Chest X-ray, PA view. Patient: 30 years old, sex M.
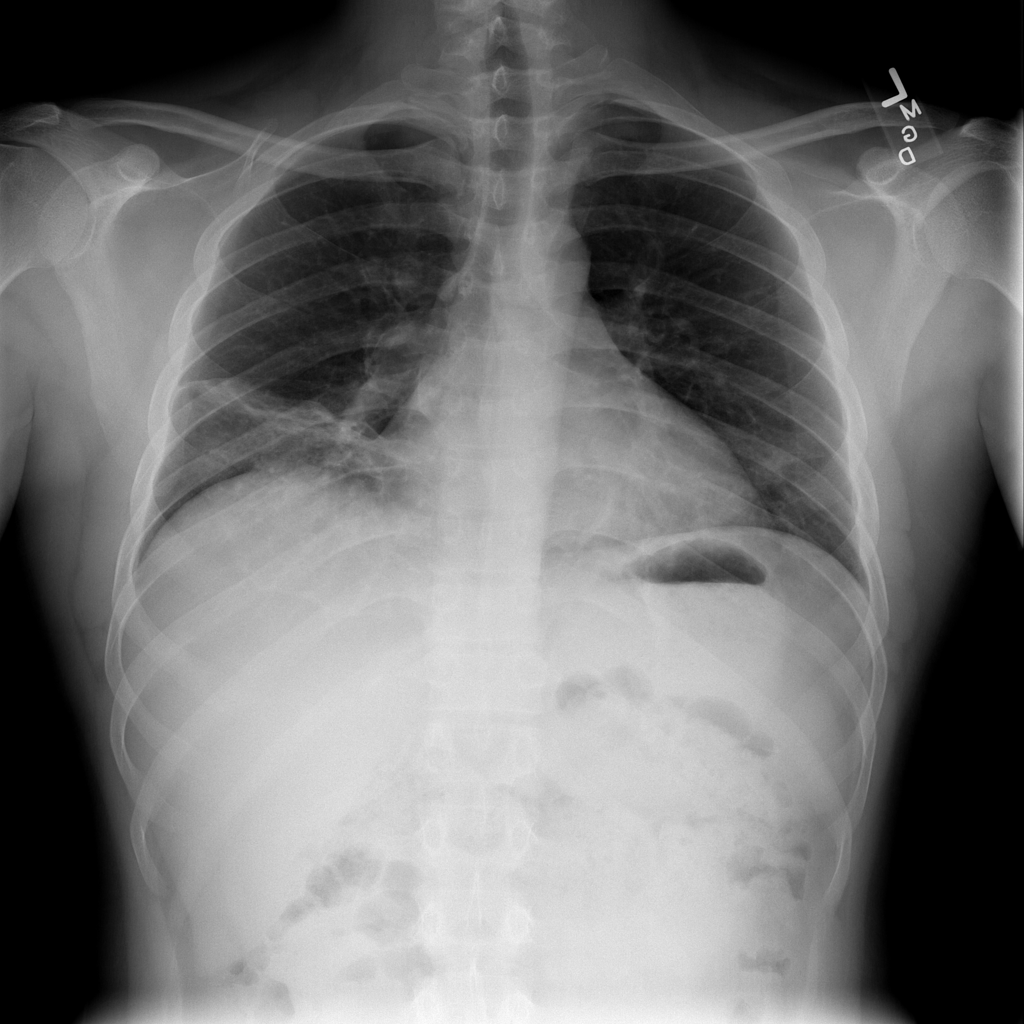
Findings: No Finding